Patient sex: M
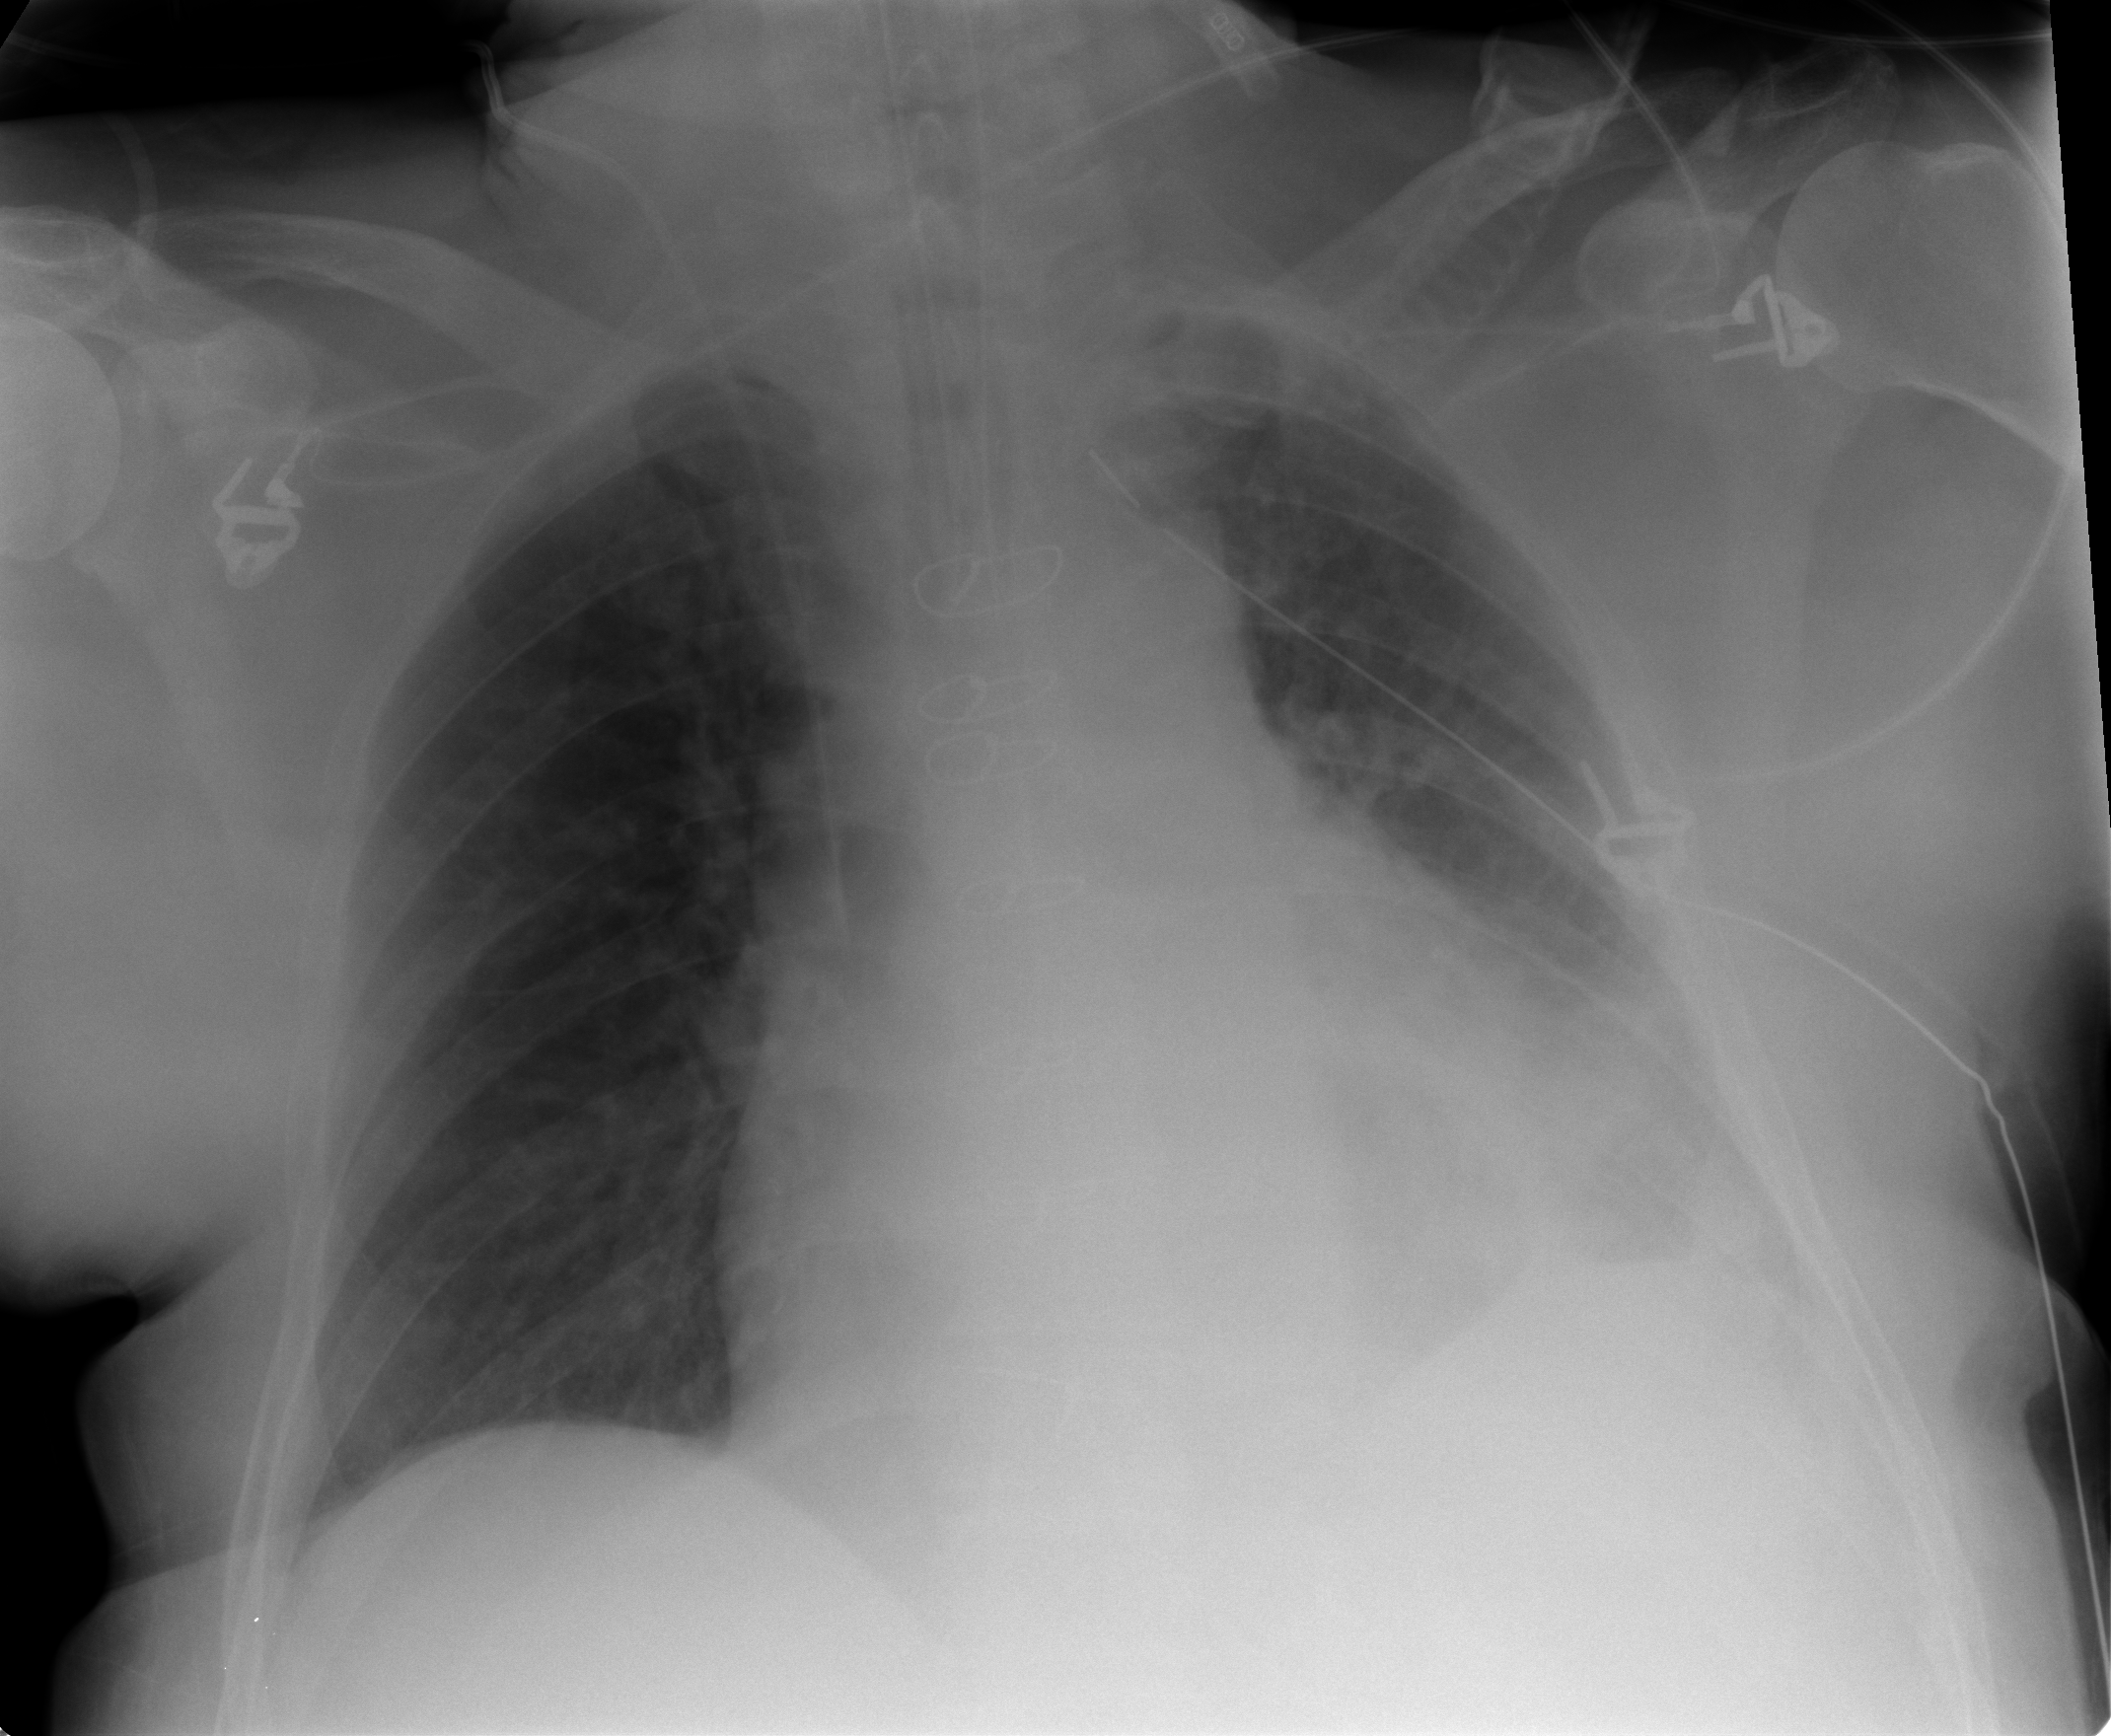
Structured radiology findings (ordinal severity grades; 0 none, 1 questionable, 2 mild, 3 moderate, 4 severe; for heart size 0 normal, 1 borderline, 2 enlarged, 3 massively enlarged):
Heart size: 3
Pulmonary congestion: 2
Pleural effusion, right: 0
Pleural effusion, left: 2
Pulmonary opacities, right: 0
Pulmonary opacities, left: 2
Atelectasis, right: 1
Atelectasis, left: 2